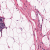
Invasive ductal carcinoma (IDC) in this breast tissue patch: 0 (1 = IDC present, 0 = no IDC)